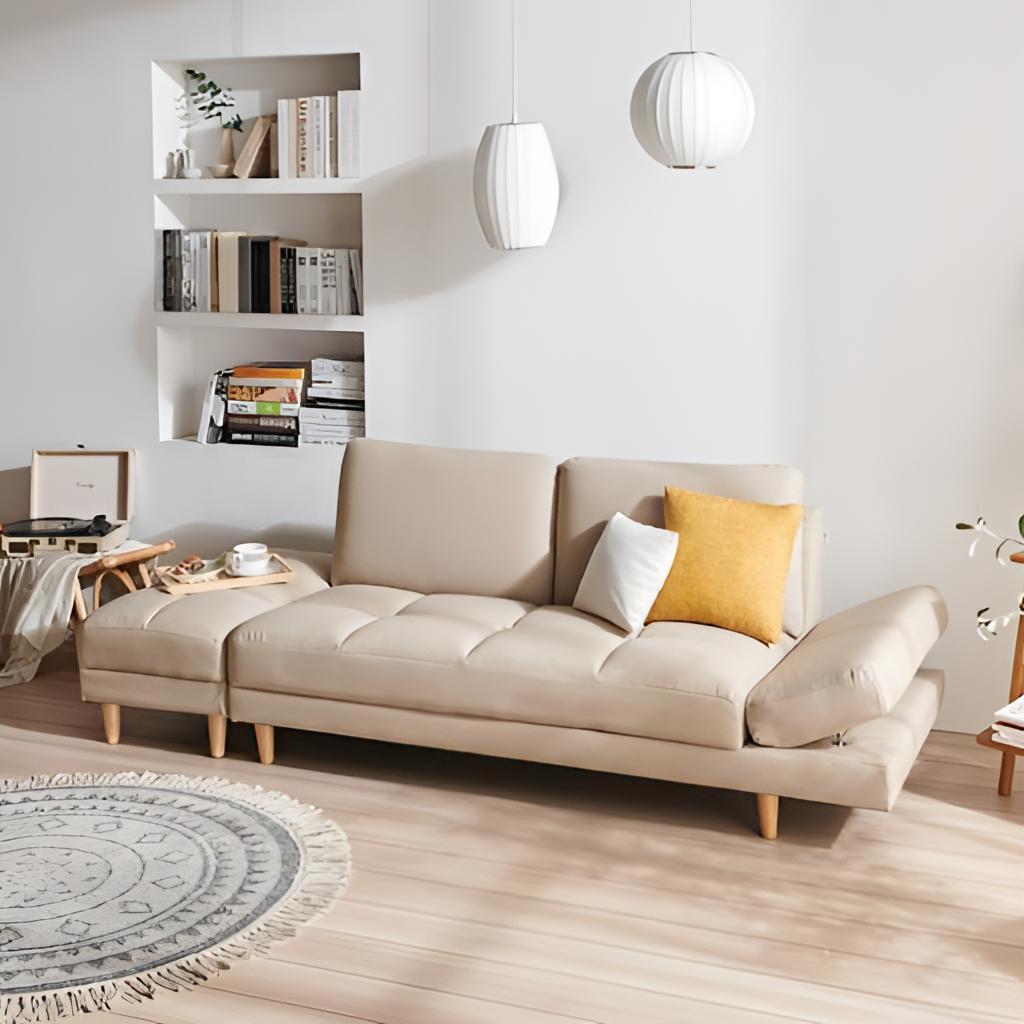
beige leather sofa, living room, contemporary, wood flooring, with plank pattern, paint wallpaper, with solid pattern